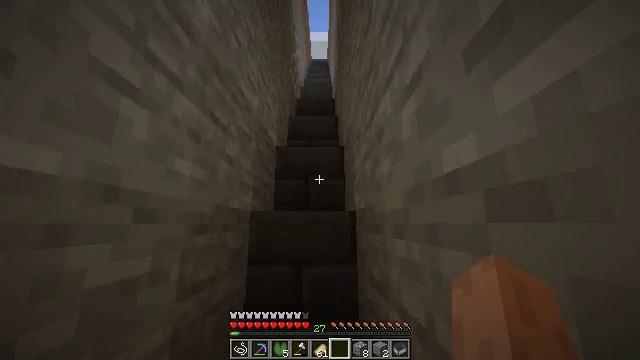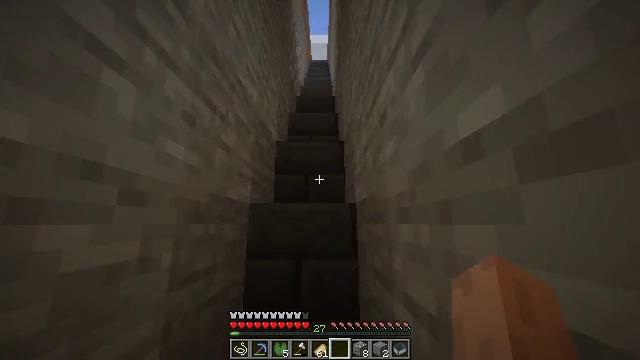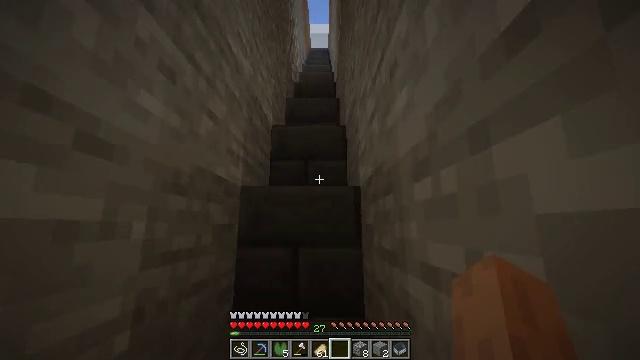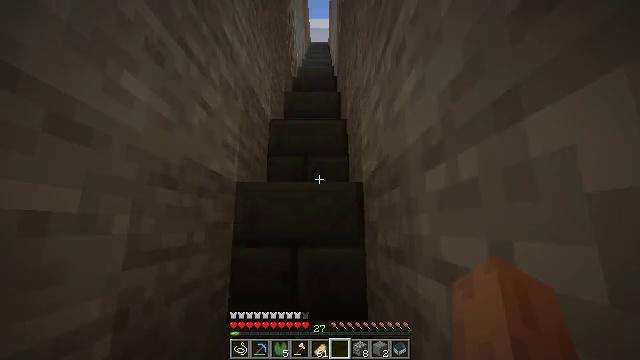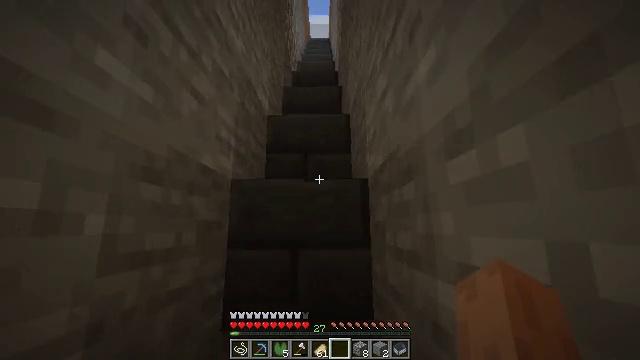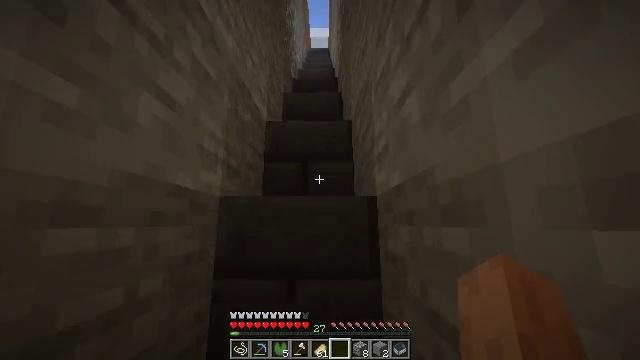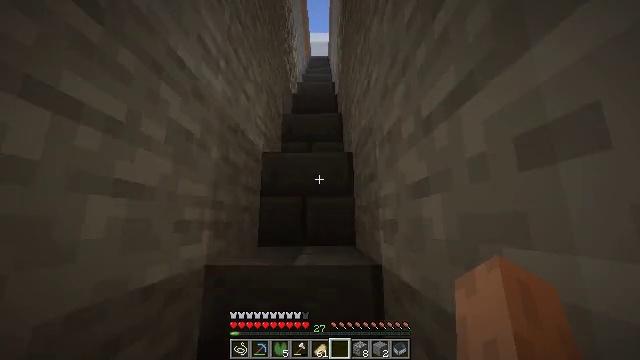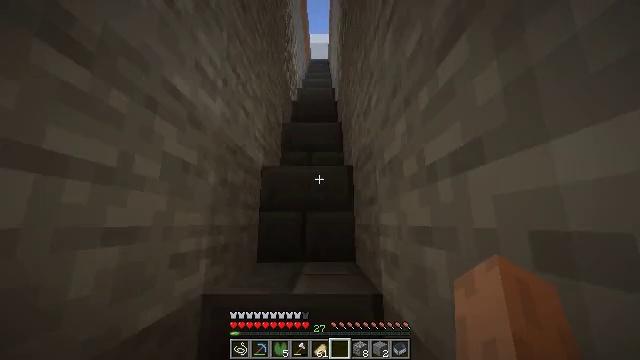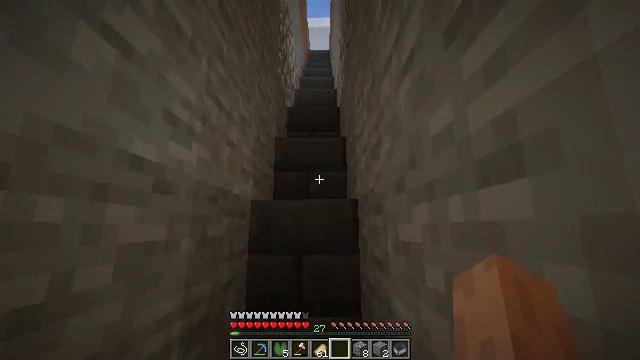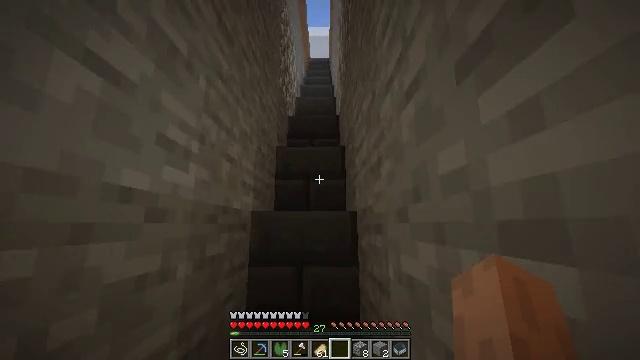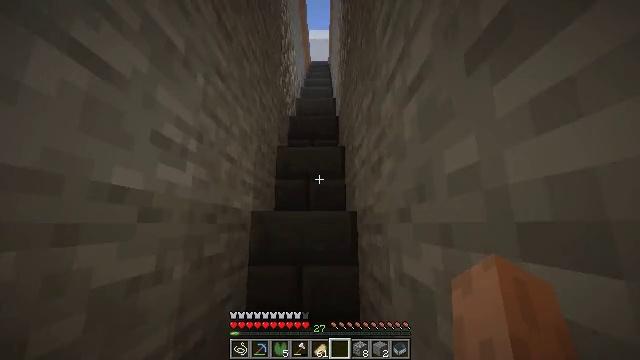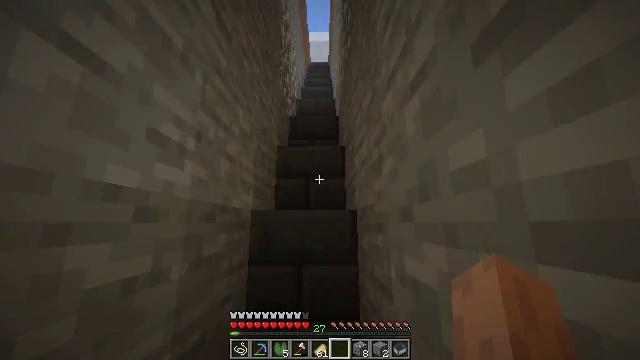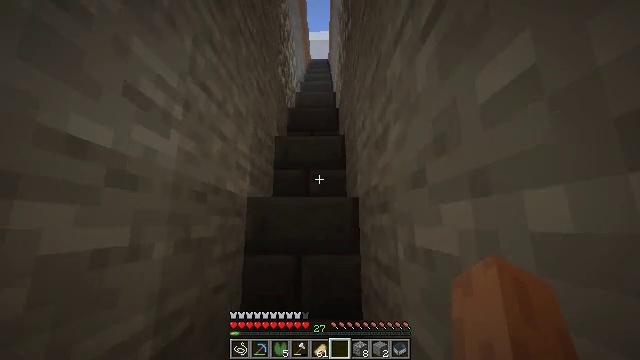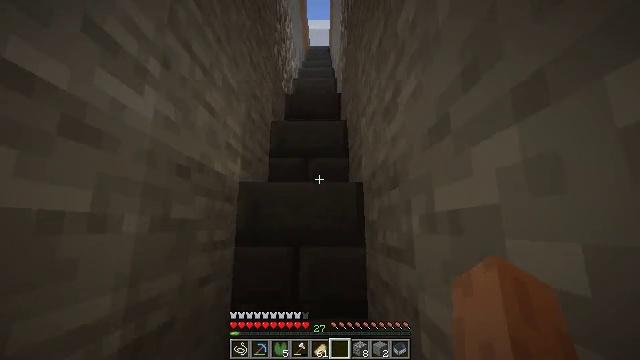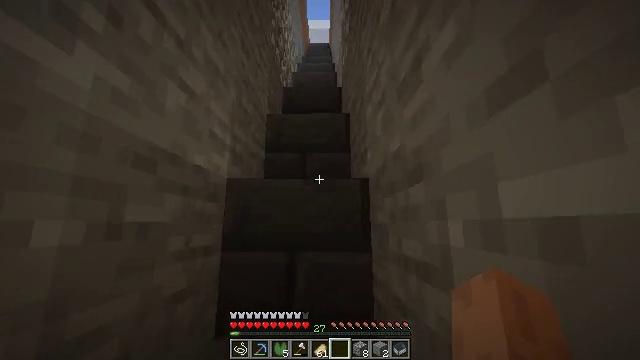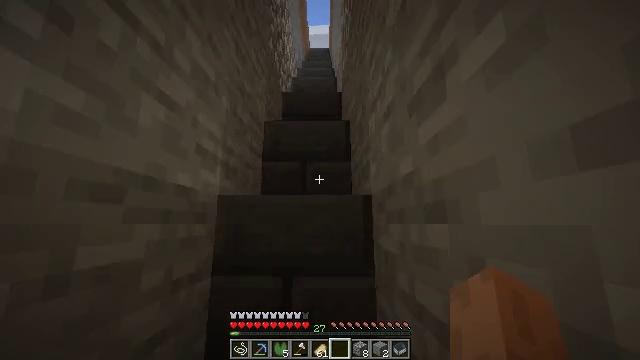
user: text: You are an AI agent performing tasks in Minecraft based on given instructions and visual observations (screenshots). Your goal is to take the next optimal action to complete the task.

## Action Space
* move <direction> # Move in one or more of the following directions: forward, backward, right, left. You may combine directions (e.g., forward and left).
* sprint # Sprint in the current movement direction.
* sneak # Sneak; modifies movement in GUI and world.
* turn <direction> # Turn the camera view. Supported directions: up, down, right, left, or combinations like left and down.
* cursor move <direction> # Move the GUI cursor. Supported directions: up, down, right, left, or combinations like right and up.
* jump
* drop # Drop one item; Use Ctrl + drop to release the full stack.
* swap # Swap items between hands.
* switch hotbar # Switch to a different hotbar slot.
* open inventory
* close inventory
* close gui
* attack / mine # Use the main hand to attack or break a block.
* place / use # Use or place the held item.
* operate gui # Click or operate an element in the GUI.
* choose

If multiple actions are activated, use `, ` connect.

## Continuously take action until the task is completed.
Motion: motion action
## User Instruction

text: Get a repeater using the crafting table.
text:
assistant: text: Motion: move forward, jump
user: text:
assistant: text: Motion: move forward, jump
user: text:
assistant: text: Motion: move forward, jump
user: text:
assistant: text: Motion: move forward, jump
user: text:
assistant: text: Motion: move forward, jump
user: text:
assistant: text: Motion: move forward, jump
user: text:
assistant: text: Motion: move forward, sprint, jump
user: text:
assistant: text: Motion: move forward, sprint, jump
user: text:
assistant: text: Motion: move forward, sprint, jump
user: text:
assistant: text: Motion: move forward, jump
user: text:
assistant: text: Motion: move forward, jump
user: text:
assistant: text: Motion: move forward, jump
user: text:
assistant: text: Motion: move forward, jump
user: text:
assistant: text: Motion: move forward, jump
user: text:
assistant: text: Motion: move forward, jump
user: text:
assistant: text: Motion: move forward, jump
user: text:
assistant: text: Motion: move forward, sprint, jump
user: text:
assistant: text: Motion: move forward, sprint, jump
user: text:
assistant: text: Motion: move forward, sprint, jump
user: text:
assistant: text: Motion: move forward, jump
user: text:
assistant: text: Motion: move forward, jump
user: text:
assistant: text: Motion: move forward, jump
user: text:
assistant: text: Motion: move forward, jump
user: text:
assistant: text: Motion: move forward, jump
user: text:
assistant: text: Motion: move forward, jump
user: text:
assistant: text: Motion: move forward, sprint, jump
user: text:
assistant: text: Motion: move forward, sprint, jump
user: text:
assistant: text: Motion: move forward, sprint, jump
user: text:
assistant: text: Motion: move forward, jump
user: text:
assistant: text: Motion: move forward, jump